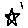
Label: star